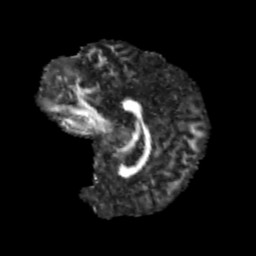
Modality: FA
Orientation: sagittal
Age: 10
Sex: male
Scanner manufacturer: siemens
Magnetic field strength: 3 T
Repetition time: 3.8 s
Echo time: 0.07 s